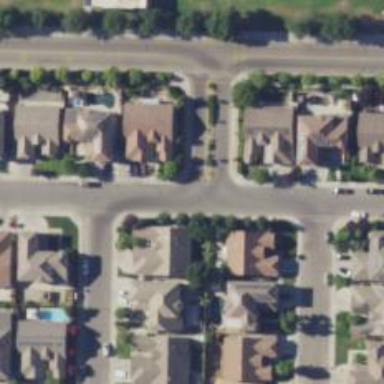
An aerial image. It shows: Residential road.